Question: I tried to make a sort of keyboard controller class but the java robot seems to be unable to conrol the whole keyboard.
I tried
'''
robot.keyPress(i);
Thread.currentThread().sleep(50);
robot.keyRelease(i);
'''
from 0 to 255 and this key is never pressed (this key is present on all azerty keyboard).

Any idea why?
Thanks.
Ps : you don't need to press CTRL or ALT in order to use this key, it produce this : "2"
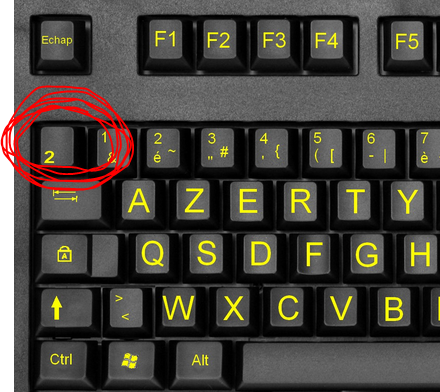
Answer: You could try creating a new window, and have it capture and print out the key codes for the keys pressed. Then run it and press the key in question. it should then print the 'KeyCode' for it:
'''
public static void main(String[] args) {
JFrame frame= new JFrame();
frame.addKeyListener(new KeyAdapter() {
@Override
public void keyPressed(KeyEvent e) {
System.out.println(e.getExtendedKeyCode());
}
});
frame.setBounds(0, 0, 100, 50);
frame.setDefaultCloseOperation(JFrame.EXIT_ON_CLOSE);
frame.setVisible(true);
}
'''
doing this with a virtual keyboard gave me
see <URL> for all the 'KeyCode' values